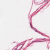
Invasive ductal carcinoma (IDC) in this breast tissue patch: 0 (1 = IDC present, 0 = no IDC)